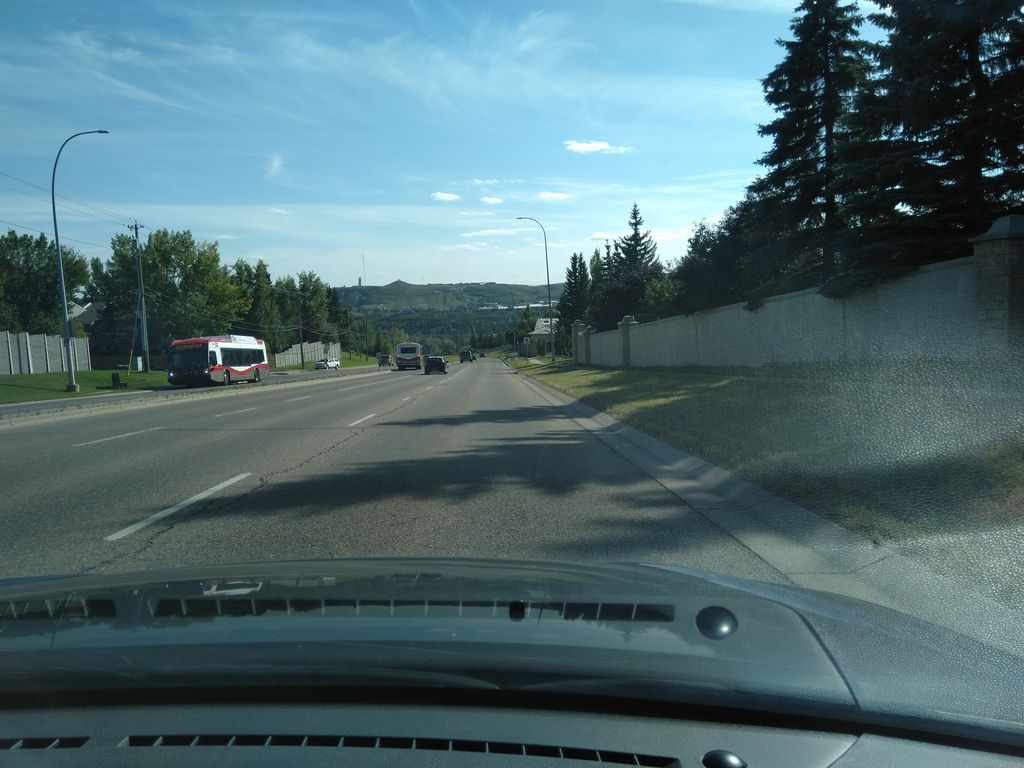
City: calgary